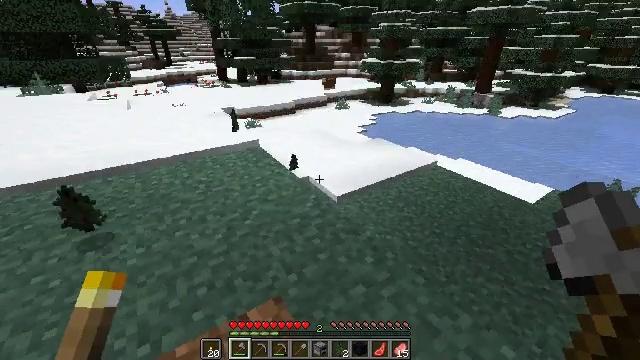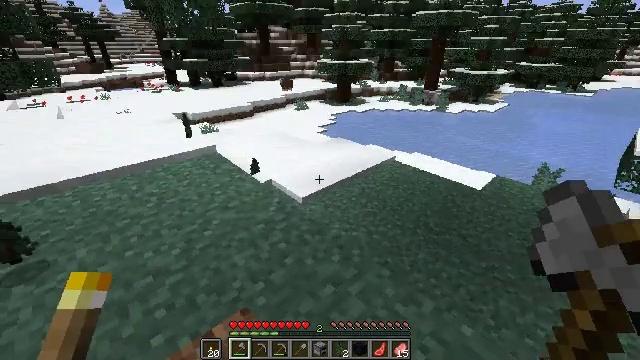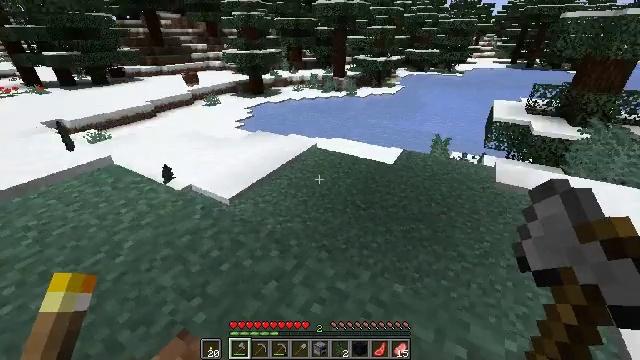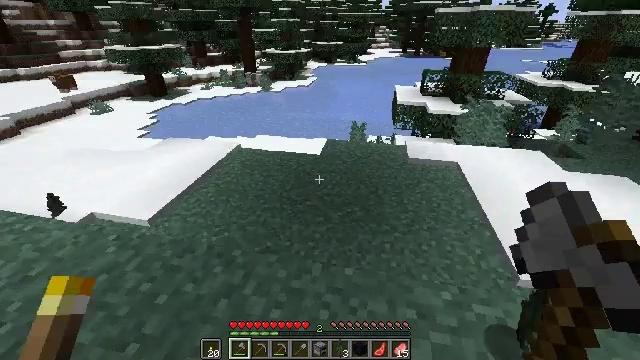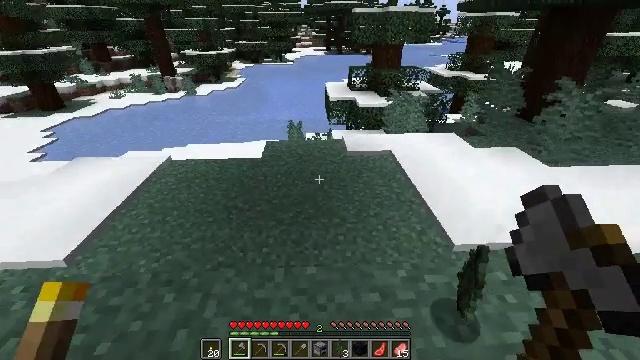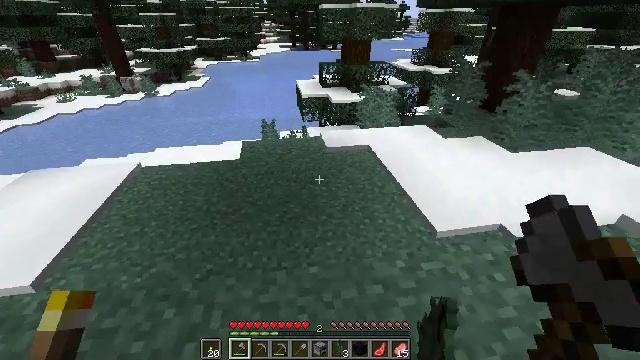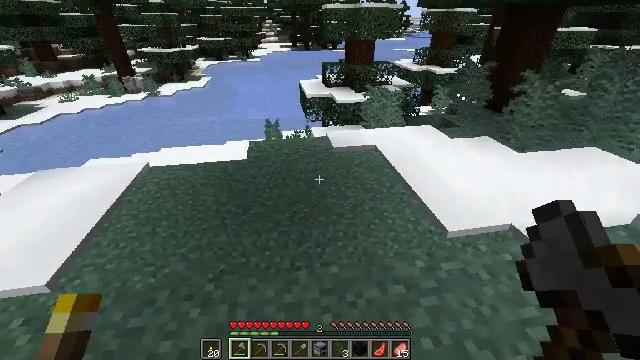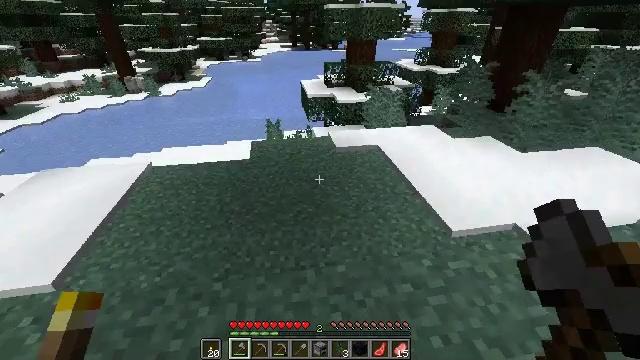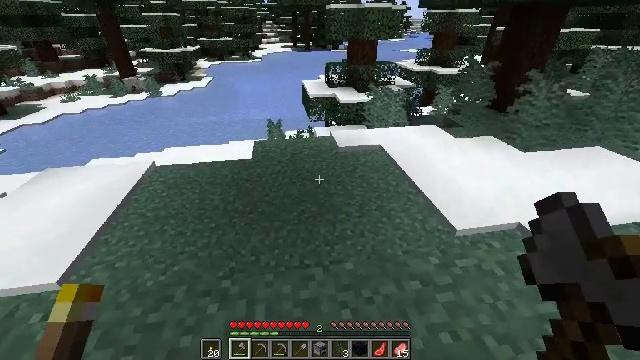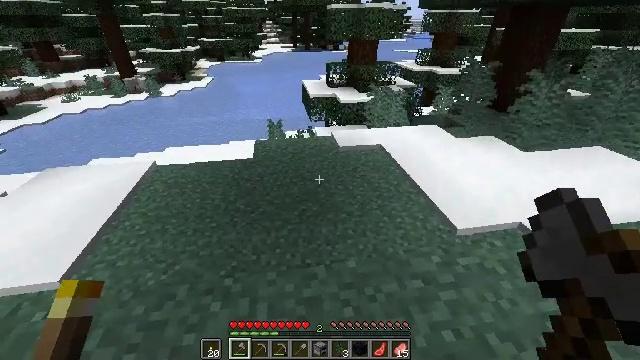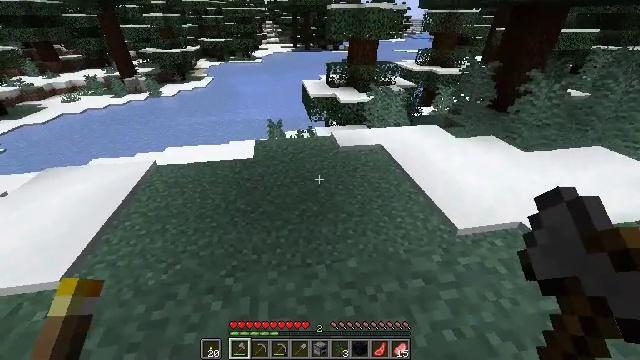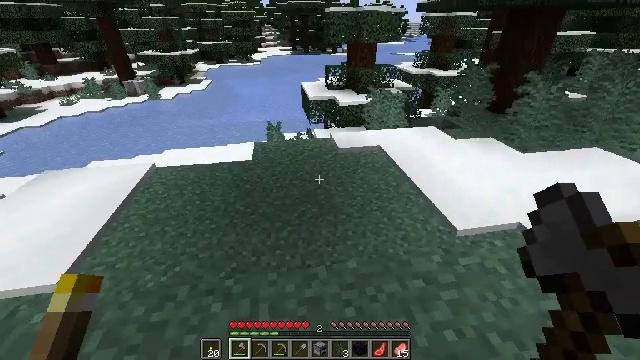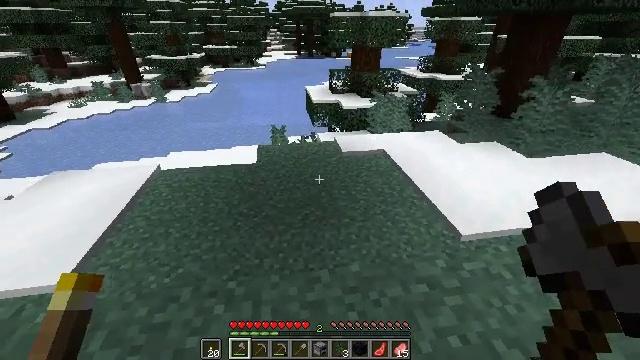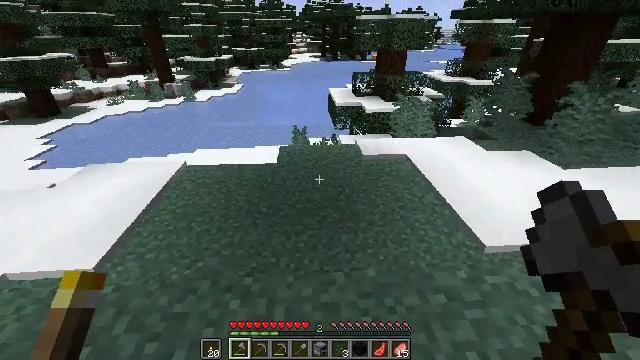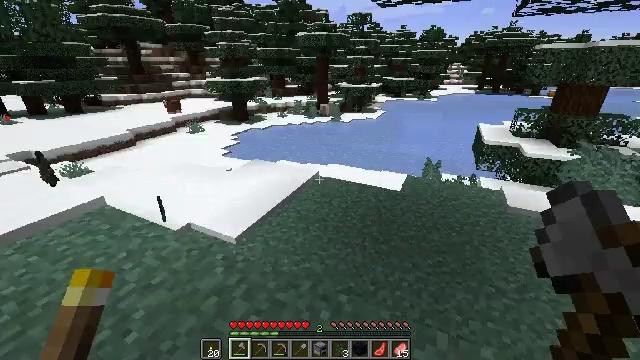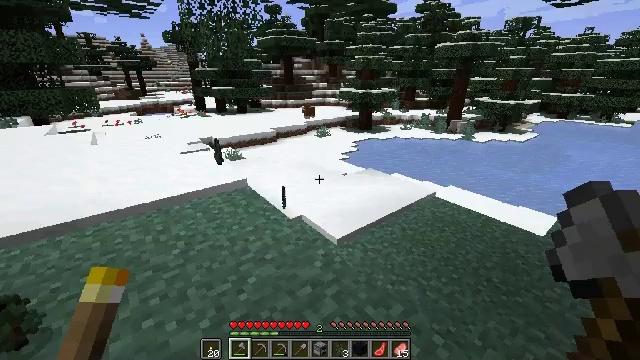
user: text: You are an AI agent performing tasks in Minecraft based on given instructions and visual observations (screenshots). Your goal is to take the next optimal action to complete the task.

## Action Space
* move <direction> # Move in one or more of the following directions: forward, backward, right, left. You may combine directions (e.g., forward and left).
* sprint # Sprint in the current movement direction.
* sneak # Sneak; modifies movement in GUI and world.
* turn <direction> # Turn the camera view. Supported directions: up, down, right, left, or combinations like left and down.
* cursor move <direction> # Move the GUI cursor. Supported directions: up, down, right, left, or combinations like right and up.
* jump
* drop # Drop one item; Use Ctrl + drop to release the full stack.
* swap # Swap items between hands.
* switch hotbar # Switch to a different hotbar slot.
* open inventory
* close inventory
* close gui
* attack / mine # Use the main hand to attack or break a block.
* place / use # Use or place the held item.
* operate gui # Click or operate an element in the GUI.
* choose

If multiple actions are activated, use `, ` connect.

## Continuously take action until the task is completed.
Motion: motion action
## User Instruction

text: Gather snow with a shovel.
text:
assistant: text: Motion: turn right
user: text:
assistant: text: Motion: turn right and down
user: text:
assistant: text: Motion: move left, turn right and down
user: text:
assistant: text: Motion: move left, turn right
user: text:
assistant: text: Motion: move left, turn right
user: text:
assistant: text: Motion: no_op
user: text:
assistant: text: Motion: no_op
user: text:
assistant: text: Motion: no_op
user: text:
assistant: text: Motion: no_op
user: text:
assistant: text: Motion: no_op
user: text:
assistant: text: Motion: no_op
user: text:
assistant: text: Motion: no_op
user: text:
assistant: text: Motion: turn left
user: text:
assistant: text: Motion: turn left and up
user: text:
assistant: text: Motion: turn left and up
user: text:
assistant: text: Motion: move back, turn left
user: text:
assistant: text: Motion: move back
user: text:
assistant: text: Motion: move back
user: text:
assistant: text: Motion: no_op
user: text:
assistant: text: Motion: no_op
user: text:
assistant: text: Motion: no_op
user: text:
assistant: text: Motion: no_op
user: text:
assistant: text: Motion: no_op
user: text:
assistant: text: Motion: no_op
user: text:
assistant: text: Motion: no_op
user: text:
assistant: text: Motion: no_op
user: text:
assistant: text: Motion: no_op
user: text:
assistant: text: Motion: no_op
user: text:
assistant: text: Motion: move forward
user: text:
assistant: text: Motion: move forward